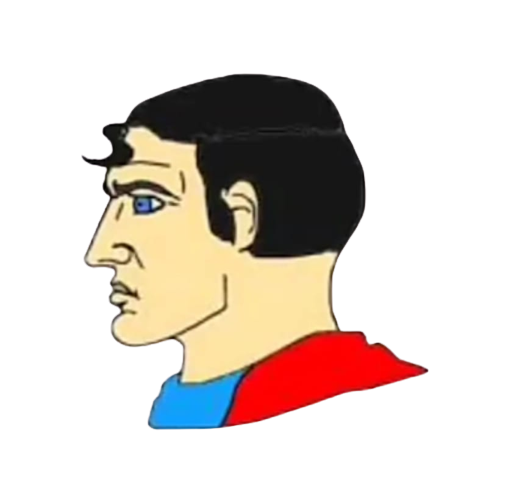
Label: 4_Yes_Chad